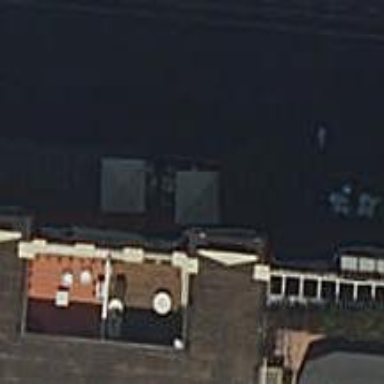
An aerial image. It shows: Restaurant.